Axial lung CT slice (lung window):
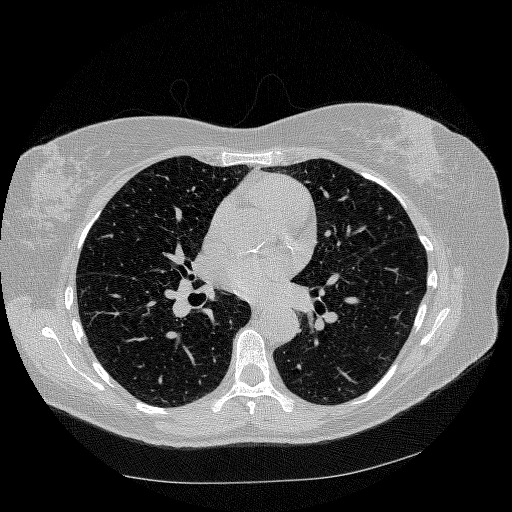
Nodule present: no